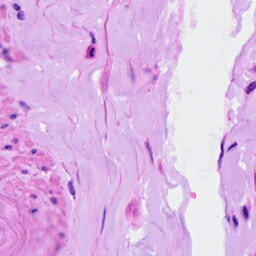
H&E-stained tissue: Ovarian